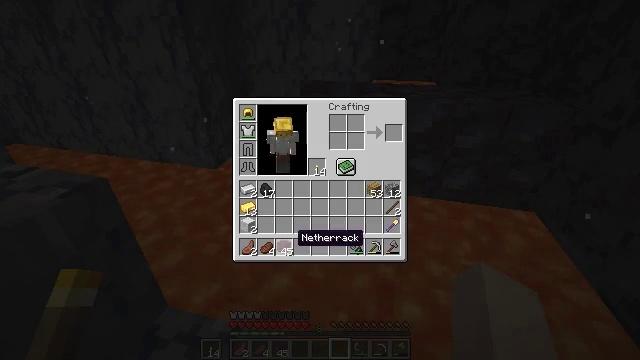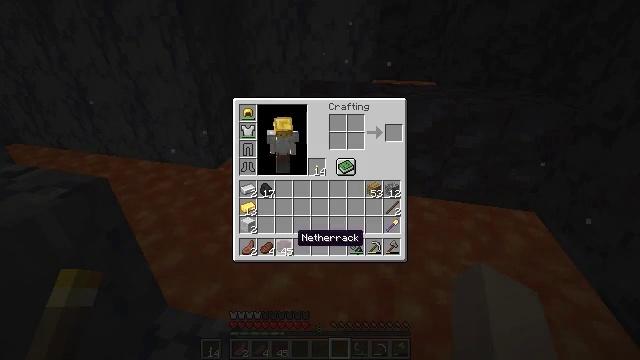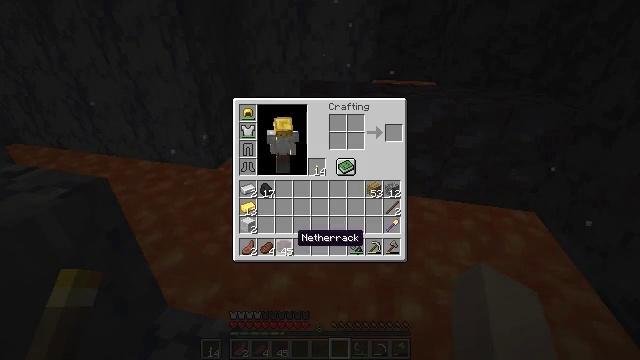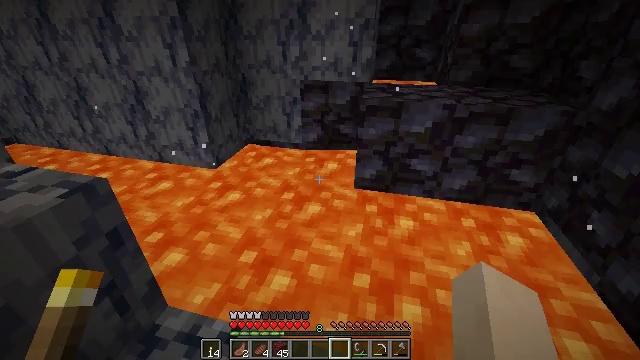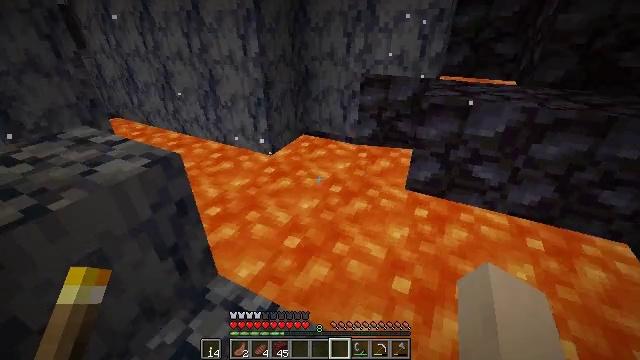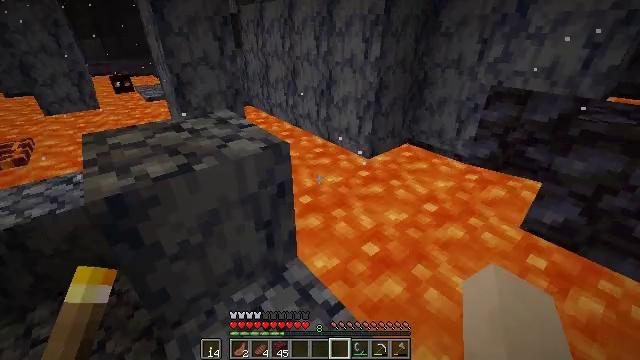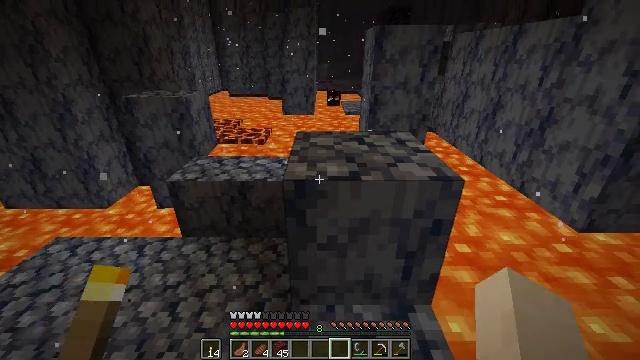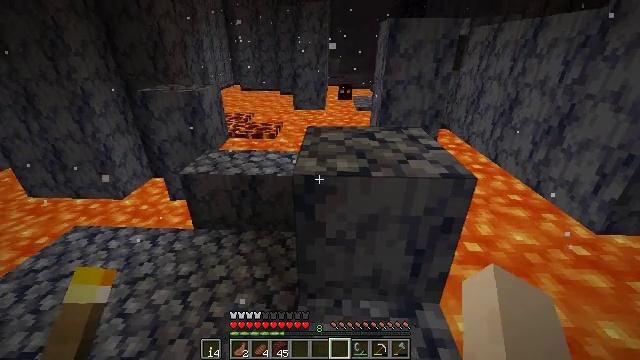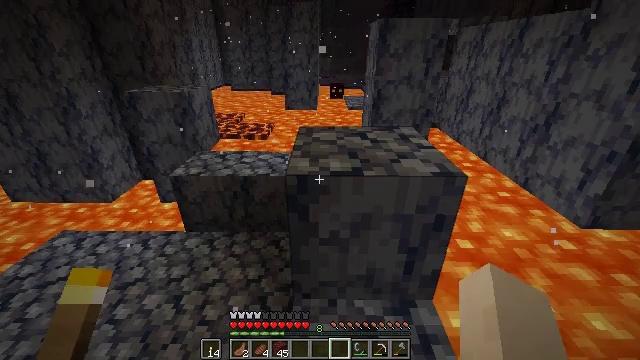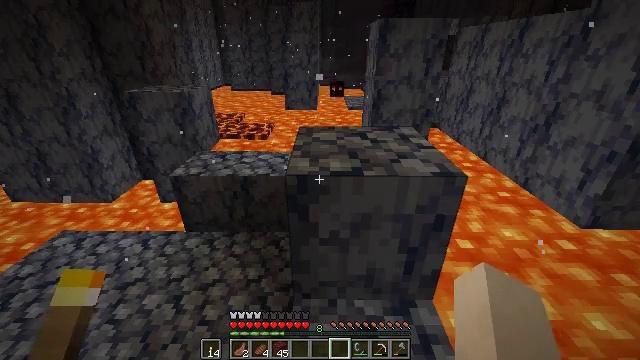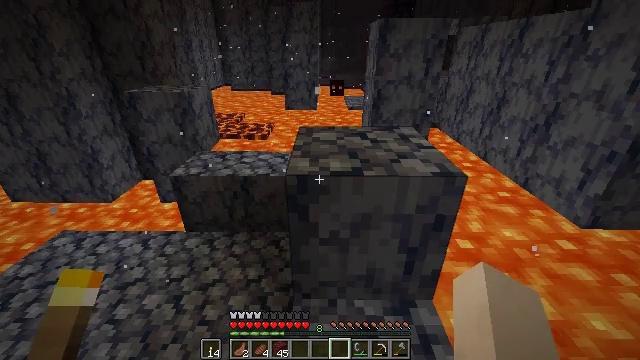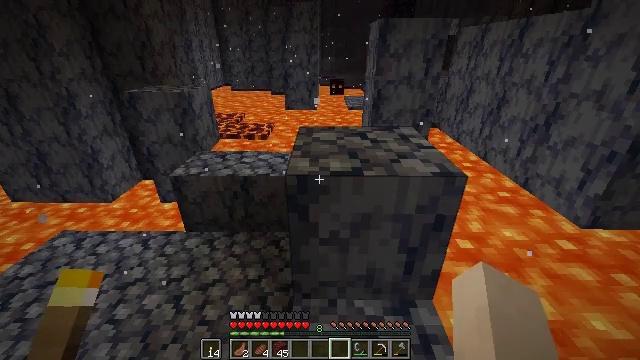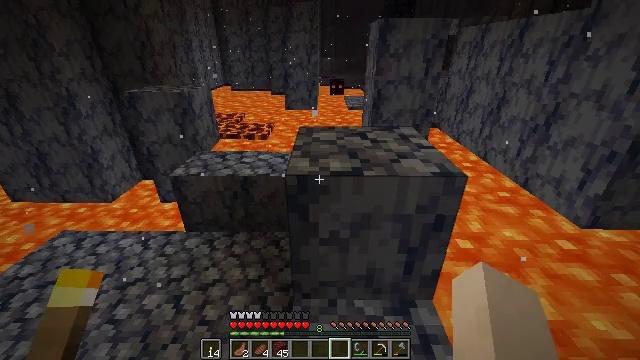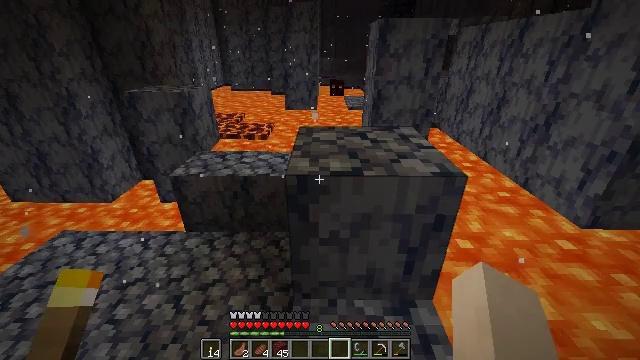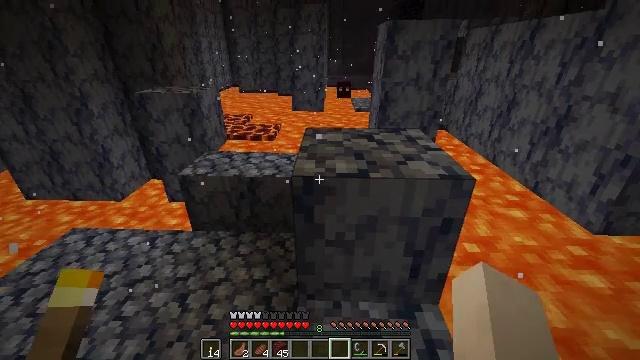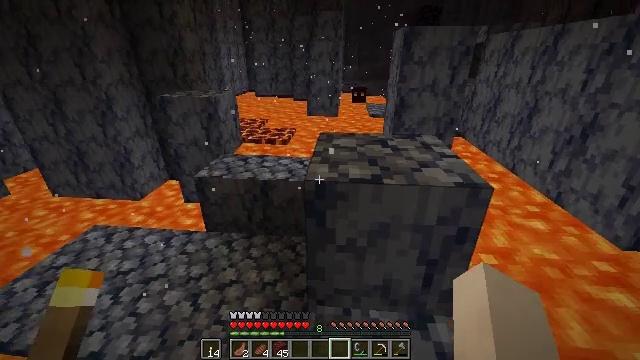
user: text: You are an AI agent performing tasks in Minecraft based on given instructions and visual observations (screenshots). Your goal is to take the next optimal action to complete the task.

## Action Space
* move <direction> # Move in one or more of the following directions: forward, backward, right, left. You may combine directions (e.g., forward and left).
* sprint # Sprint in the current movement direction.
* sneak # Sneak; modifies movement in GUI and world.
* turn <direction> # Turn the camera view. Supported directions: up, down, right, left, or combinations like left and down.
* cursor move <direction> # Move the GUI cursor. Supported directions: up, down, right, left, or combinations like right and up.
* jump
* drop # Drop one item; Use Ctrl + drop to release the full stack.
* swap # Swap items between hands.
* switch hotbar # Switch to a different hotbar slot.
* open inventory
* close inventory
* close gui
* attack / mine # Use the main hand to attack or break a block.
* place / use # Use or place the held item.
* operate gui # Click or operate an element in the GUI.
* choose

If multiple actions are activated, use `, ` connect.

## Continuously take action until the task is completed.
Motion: motion action
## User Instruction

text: Hunt the magma cube.
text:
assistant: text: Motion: no_op
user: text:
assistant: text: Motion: no_op
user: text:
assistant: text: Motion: no_op
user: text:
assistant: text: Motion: turn left and down, close gui
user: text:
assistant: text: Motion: turn left
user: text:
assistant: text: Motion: turn left and up
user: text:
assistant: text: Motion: turn left and down
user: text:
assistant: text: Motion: turn right
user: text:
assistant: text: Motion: no_op
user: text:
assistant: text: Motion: no_op
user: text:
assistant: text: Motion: no_op
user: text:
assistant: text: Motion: no_op
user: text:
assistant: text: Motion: no_op
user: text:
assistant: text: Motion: turn left
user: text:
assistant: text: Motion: turn left and up
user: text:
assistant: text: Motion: move forward, turn left and up
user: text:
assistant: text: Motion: move forward, turn left
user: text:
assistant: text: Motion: move forward
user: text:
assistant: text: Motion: move forward
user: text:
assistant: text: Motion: move forward and move left, turn left and down
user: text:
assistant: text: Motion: move forward and move left, turn left
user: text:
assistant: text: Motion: move forward and move left, turn left
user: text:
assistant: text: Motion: move forward and move left, turn left
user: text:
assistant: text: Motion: move forward, turn left and up
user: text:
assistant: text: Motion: move forward, turn left and up
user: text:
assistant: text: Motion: no_op
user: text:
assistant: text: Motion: turn left and up
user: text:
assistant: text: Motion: turn left and up
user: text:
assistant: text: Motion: turn left and up
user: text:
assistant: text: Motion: turn left and up